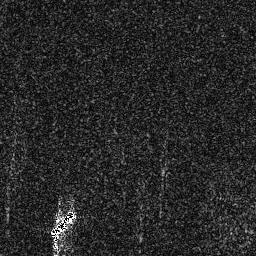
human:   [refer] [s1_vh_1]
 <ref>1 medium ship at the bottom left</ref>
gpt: <box>[[19, 81, 30, 92, 0]]</box>